Question: I have a server size image stream where you pass "fileid", width and height to and it streams an image to client. I'm using CKEditor, and would like to add jquery function that changes it's url when height or width changes in the textboxes.
As you see here on the pic its a specific format:

/Content/Image/{digit}/{width}/{height} rest is optional in string.
Lets say id's of them textboxes are "txtwidth" and "txtheight", how would you add jquery functionality to it that replaces width and height in url textbox, and only if it matches string starting with /Content/Image/{digit}/{width}/{height}?
Thanks in advance
/Lasse
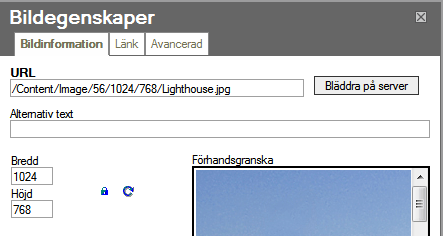
Answer: You can do this easily by using regexp to match the string and to replace the corresponding parts. As you mentioned that you'd want to do this with jQuery I am assuming you have jQuery already on your site, but if you don't I wouldn't recommend adding it for this.
Instead of explaining further what to do, I've pasted the code below and commented each step, which should make it quite clear what's going on:
'''
// bind onchange and keypress events to the width and height text boxes
$('#txtwidth, #txtheight').bind('change keypress', function(){
// define the regexp to which to test with, edit as needed
var re = /\/Content\/Image\/([0-9]+)\/[0-9]+\/[0-9]+\//,
// store url and its value to a variable so we won't have to retrieve it multiple times
url = $('#url'),
val = url.val();
// test if regexp matches the url
if (!re.test(val)) {
// doesn't match
return;
}
// we got this far, so it did match
// replace the variables in the regexo
val = val.replace(re, "/Content/Image/$1/" + $("#txtwidth").val() + "/" + $("#txtheight").val() + "/");
// put it back into the input field
url.val(val);
});
'''
example: <URL>